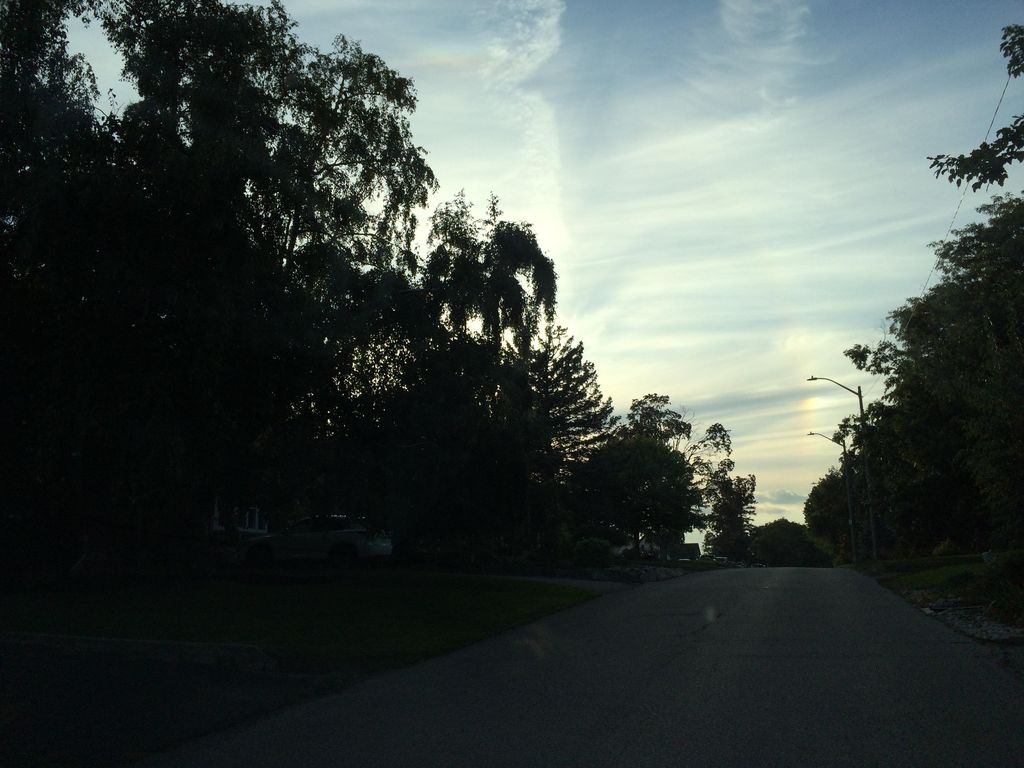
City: kitchener-waterloo